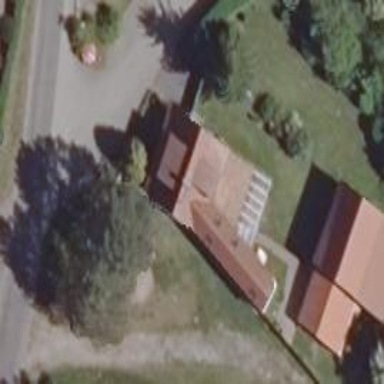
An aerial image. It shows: Simple and straightforward house.